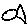
Label: fish